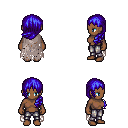
a pixel art fantasy rpg character, female body template, human, dark skin, gray tattered cape, metal pants, blue left-swept hairstyle, four views (front, back, left, right), 2x2 character sprite sheet, small pixel art, hard edges, no anti-aliasing